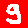
Digit: 9